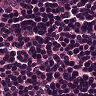
Metastatic tissue present: no